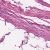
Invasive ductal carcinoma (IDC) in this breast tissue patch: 0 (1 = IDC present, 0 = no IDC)